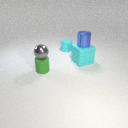
small cyan rubber cylinder behind large cyan rubber cube